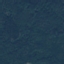
Land use / land cover class: Forest